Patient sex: M
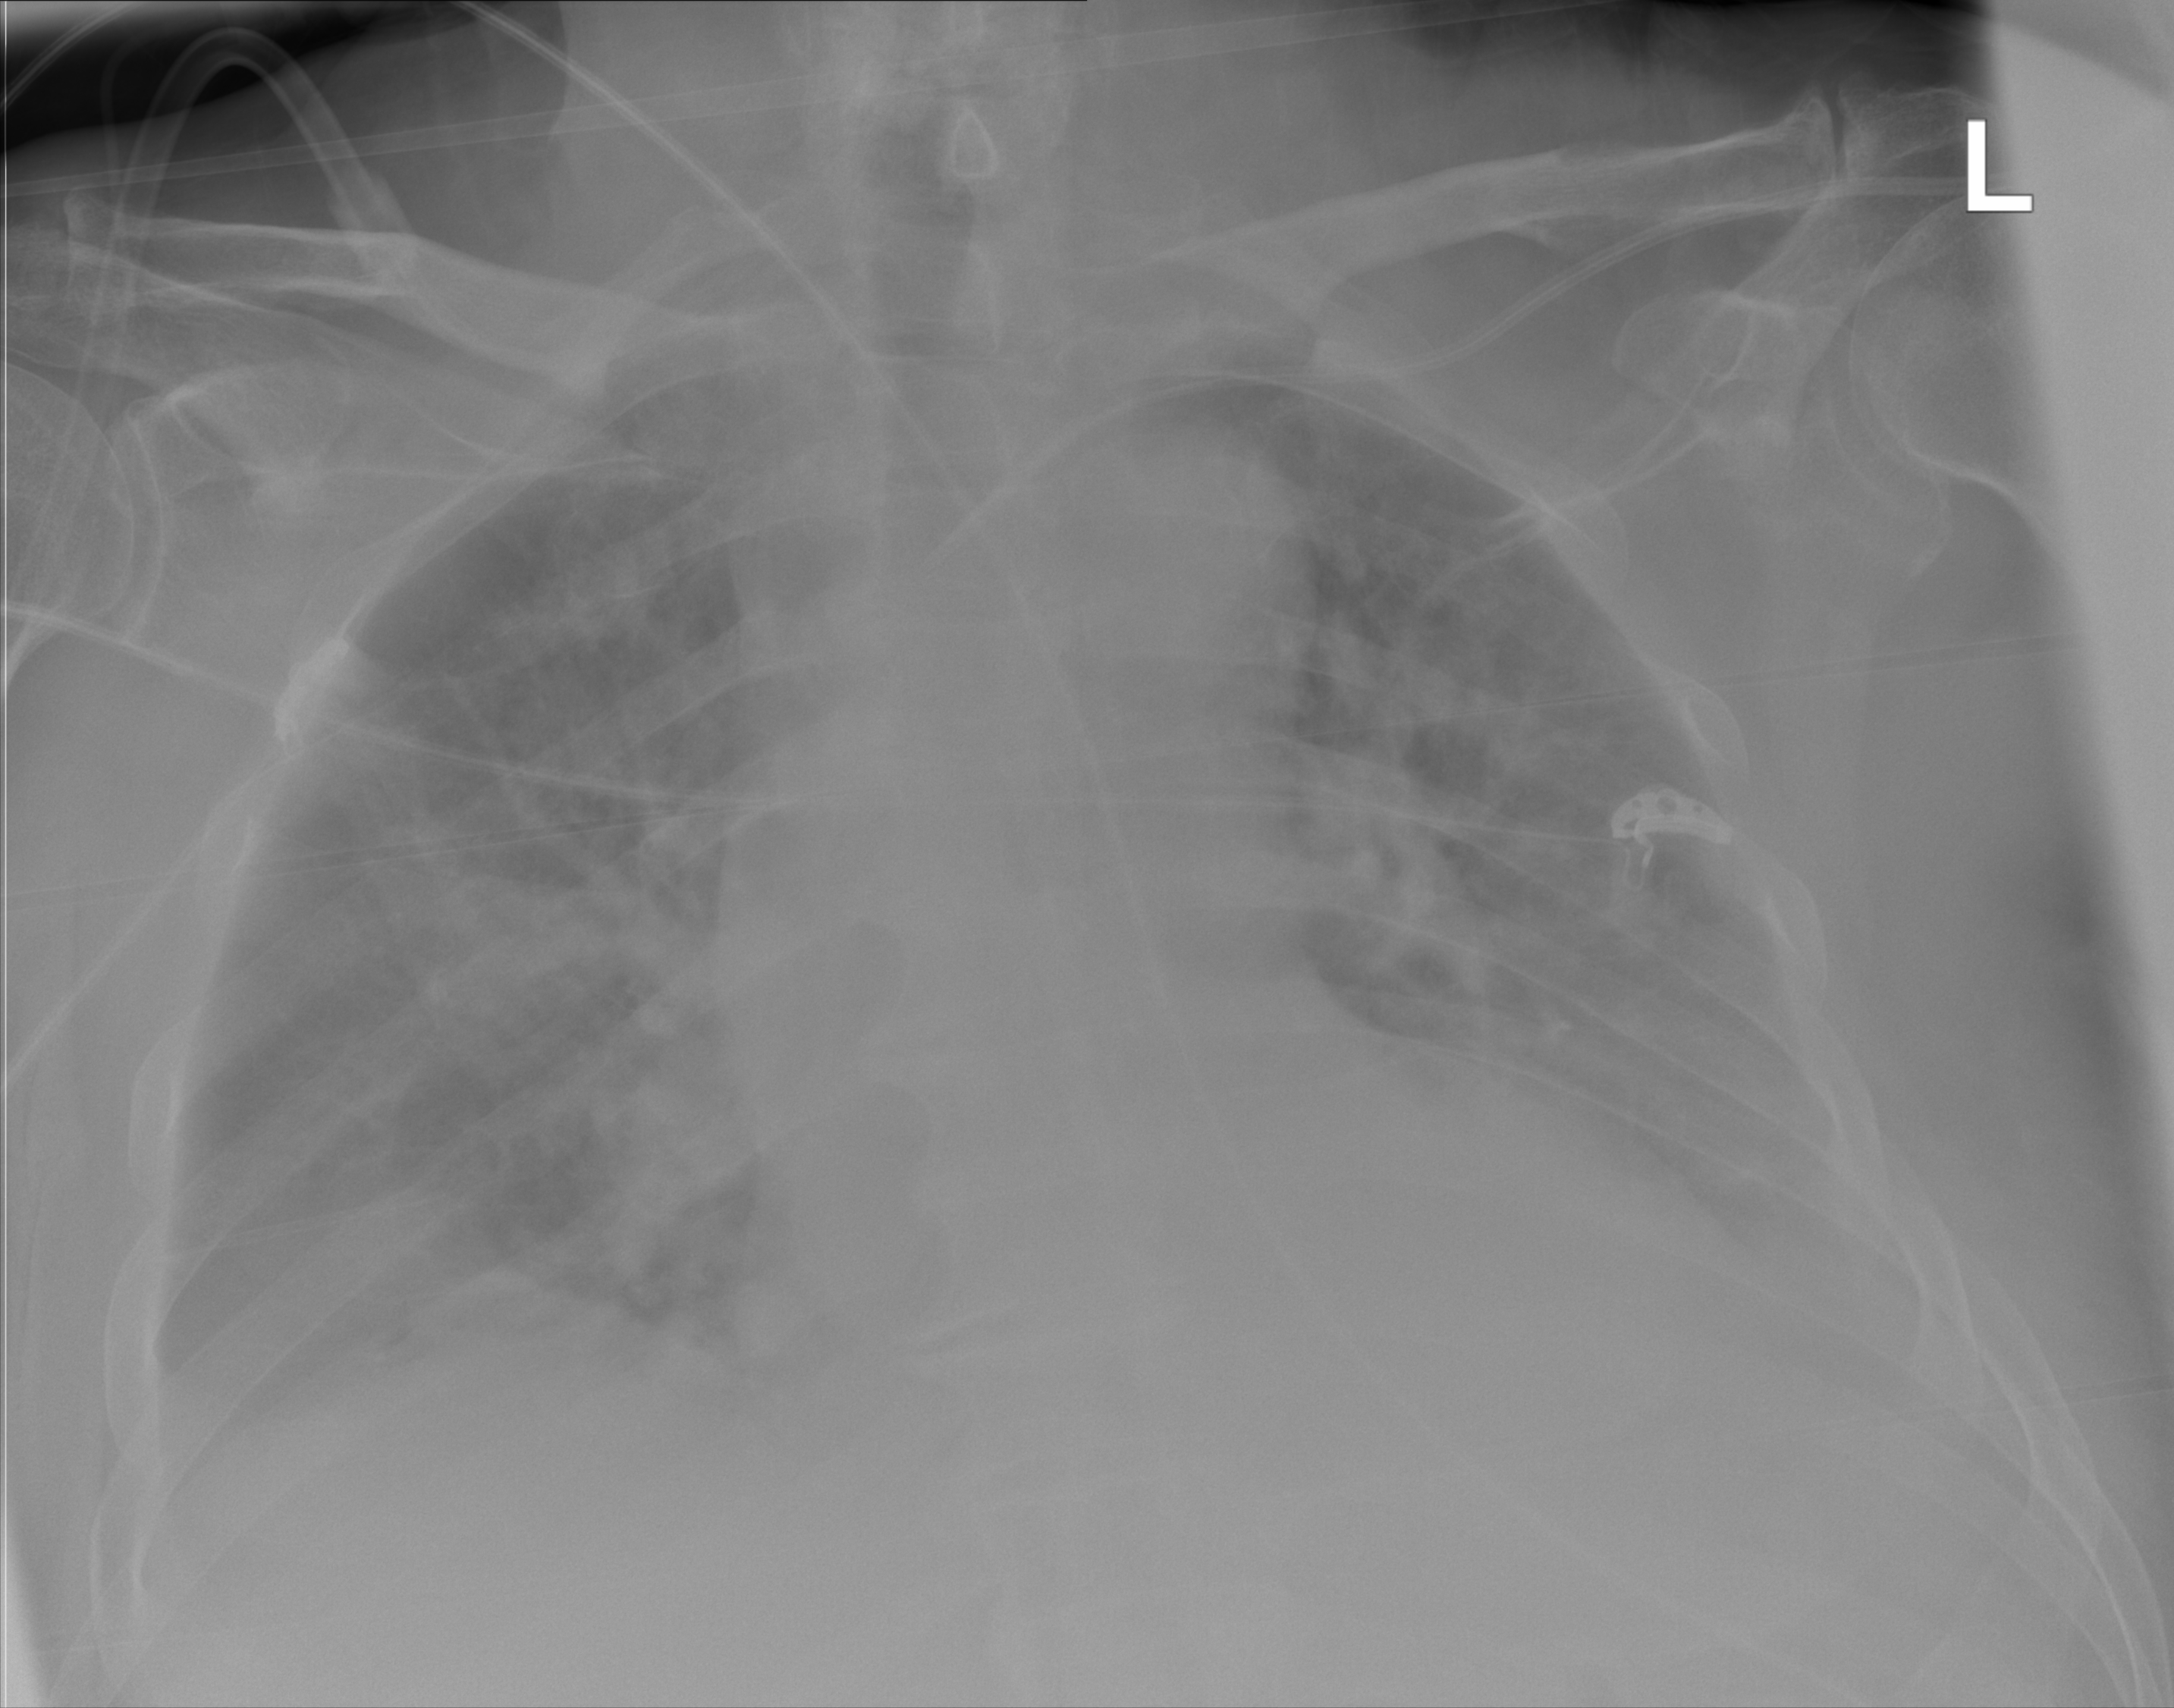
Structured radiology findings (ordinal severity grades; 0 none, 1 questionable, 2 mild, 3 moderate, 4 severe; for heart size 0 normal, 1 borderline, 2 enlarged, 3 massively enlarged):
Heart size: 2
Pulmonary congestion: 2
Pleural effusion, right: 2
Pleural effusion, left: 3
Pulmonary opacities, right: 2
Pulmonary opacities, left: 2
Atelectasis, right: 2
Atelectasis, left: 2